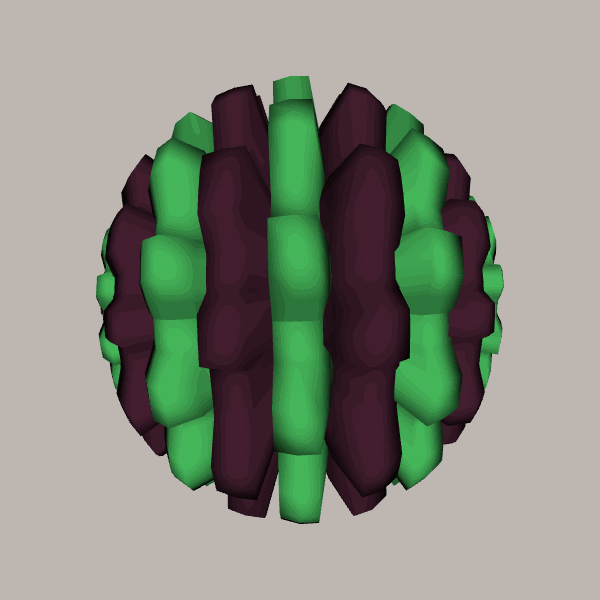
Background: light